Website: home-depot
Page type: delivery-shipping
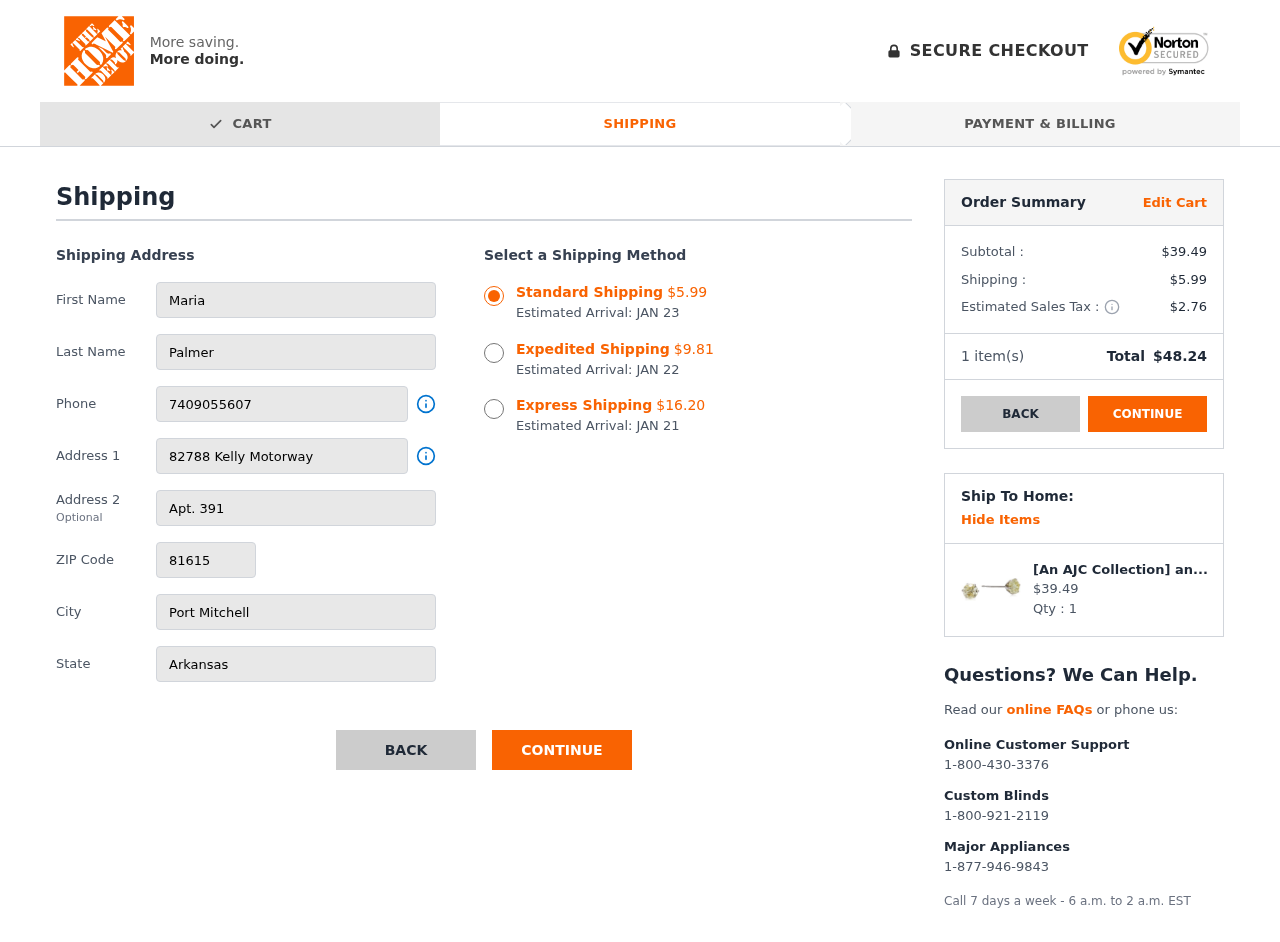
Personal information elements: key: PII_CITY
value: Port Mitchell
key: PII_FIRSTNAME
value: Maria
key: PII_LASTNAME
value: Palmer
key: PII_PHONE
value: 7409055607
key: PII_POSTCODE
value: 81615
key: PII_STATE
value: Arkansas
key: PII_STREET
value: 82788 Kelly Motorway
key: PII_STREET2
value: Apt. 391
Product elements: key: PRODUCT1_NAME
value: [An AJC Collection] an AJC Collection [] with a Certificate Diamond Platinum 900 Earrings total 1.00
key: PRODUCT1_PRICE
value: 39.49
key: PRODUCT1_QUANTITY
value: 1
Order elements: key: ORDER_SHIPPING_COST_STANDARD
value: $5.99
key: ORDER_DELIVERY_DATE
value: JAN 23
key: ORDER_SHIPPING_COST_EXPEDITED
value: $9.81
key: ORDER_DELIVERY_DATE_EXPEDITED
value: JAN 22
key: ORDER_SHIPPING_COST_EXPRESS
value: $16.20
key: ORDER_DELIVERY_DATE_EXPRESS
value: JAN 21
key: ORDER_SUBTOTAL
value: $39.49
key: ORDER_SHIPPING_COST
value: $5.99
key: ORDER_TAX
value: $2.76
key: ORDER_NUM_ITEMS
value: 1
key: ORDER_TOTAL
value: $48.24